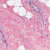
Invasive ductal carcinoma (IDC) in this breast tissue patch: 0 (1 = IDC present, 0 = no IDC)